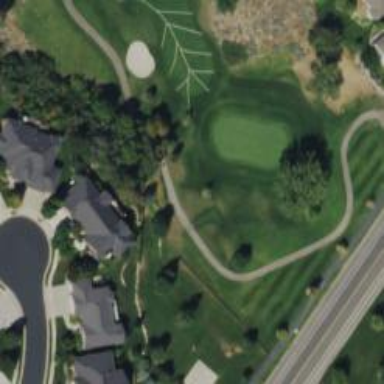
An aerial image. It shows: Golf hole.